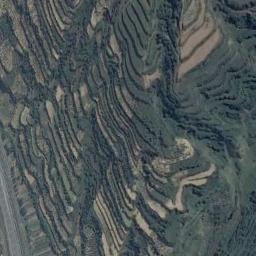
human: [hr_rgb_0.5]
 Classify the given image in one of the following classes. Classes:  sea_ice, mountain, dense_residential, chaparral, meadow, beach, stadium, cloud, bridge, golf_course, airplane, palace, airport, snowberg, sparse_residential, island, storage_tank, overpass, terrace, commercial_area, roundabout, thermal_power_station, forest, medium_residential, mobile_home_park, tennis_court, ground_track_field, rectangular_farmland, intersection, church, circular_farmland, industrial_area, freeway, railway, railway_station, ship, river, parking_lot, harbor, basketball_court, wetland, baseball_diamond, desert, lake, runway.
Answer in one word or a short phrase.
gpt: terrace